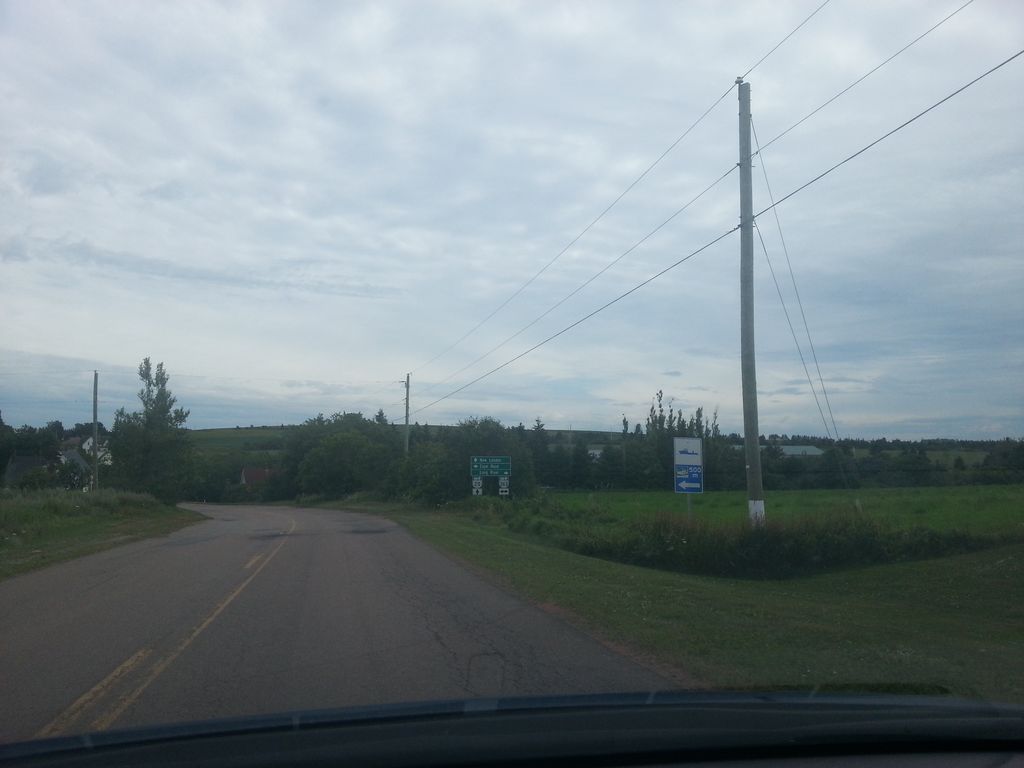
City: charlottetown